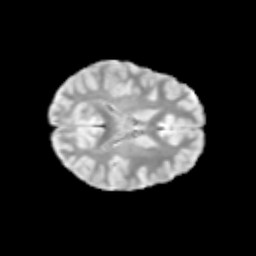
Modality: T2w
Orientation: axial
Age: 11
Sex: male
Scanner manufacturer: siemens
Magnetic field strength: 3 T
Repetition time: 3.8 s
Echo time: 0.07 s